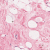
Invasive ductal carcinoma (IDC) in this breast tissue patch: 0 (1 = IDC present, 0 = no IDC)